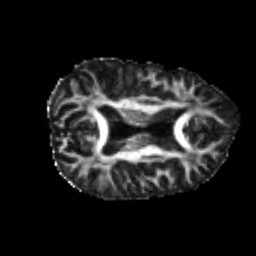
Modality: FA
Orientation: axial
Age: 21
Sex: male
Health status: healthy
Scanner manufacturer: philips
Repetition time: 7.384 s
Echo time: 0.08599 s